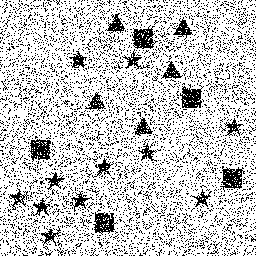
Squares: 5
Triangles: 5
Stars: 11
Total shapes: 21